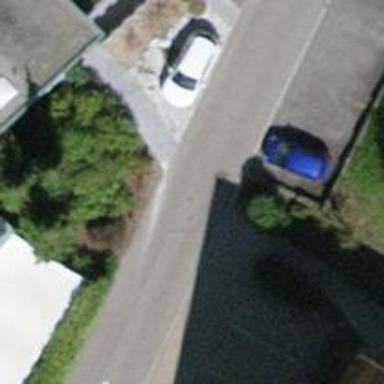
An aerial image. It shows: Paved residential road.